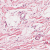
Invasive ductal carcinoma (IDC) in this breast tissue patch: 0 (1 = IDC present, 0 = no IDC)